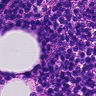
Metastatic tissue present: no